Question: Hi I am facing a strange problem
that I am testing a BlackberryMessanger sample application in my phone.
When I was running this application in simulator it show me an error like"uncaught exception net.rim.vm.missingnativeerror"
and when I was signing this application I got following error(following image) and signing complete
after that i install this application in my phone 9780 os 6.0 ,it successfully installed
when i was trying to run this it became hang
i am following all instructions according to
<URL>
please help me how to solve this issue
thank you in advance
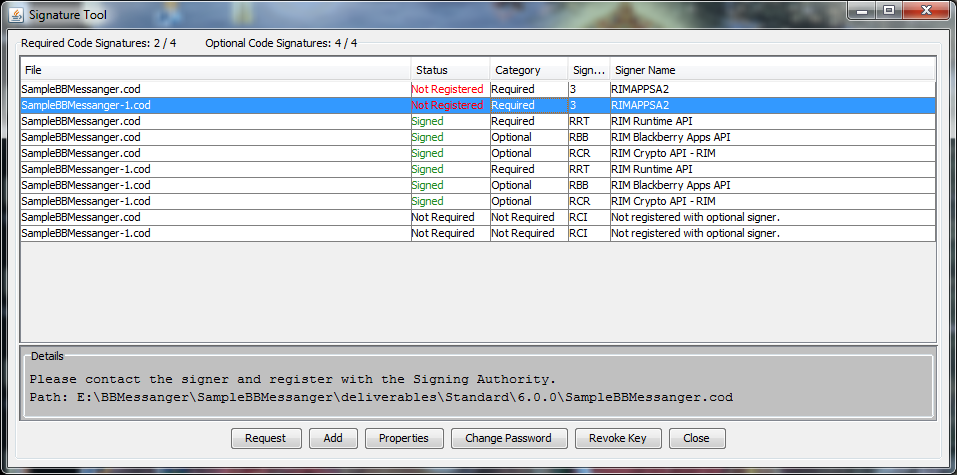
Answer: Hi i resolved my issue. In general when we add JAR file ,we put tic mark into the check box.
but here we dont put tic mark into check box.then we dont get any problem
Note:region exactly i dont know but it is working through this solution. If anybody explain the region ,we will appreciated.
IN GENERAL:

BUT WE HAVE TO CHANGE AS FOLLOWING:

> '''
NOTE:THIS SOLUTION ONLY FOR BBM SDK
'''